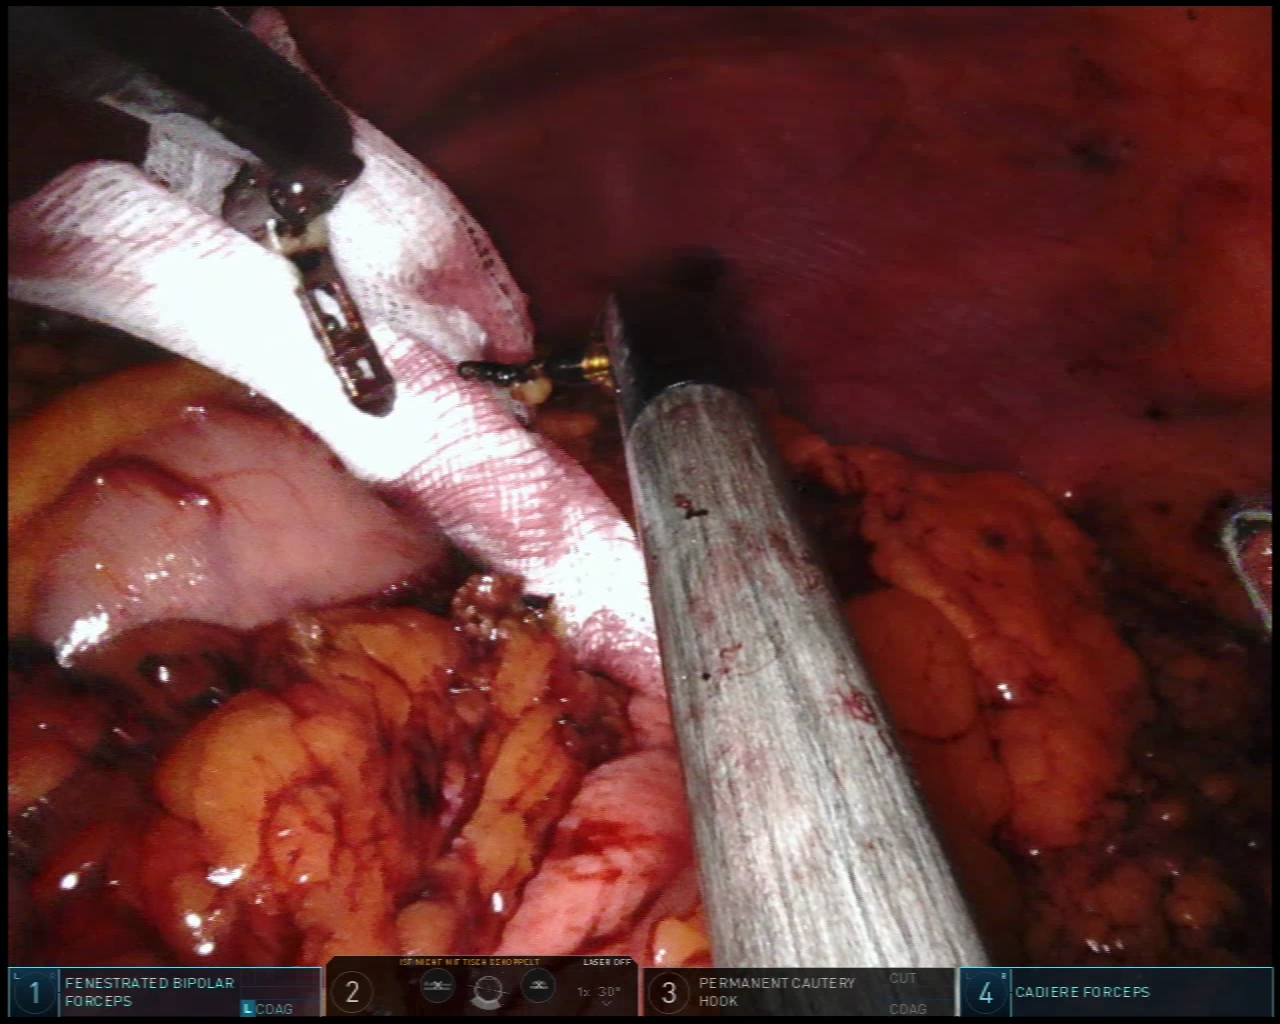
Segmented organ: stomach
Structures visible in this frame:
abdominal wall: yes
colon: yes
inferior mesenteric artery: no
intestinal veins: no
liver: no
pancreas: no
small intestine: no
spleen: no
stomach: yes
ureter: no
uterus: no
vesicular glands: no